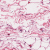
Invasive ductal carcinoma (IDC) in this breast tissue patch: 0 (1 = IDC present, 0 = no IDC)